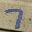
Label: 7